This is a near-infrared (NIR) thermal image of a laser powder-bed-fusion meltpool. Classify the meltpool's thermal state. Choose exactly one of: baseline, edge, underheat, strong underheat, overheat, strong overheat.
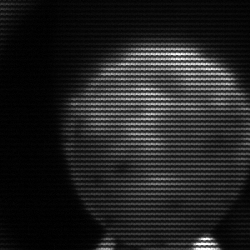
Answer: edge